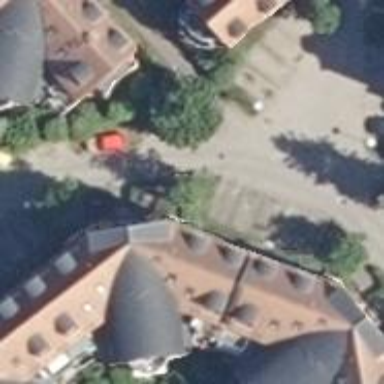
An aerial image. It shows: Living street.